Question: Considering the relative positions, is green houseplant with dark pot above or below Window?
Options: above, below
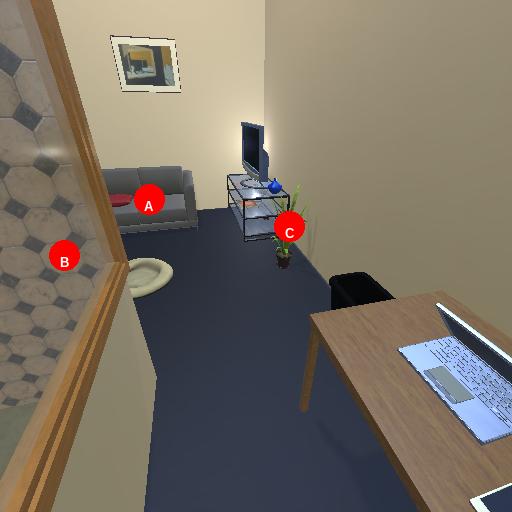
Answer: above